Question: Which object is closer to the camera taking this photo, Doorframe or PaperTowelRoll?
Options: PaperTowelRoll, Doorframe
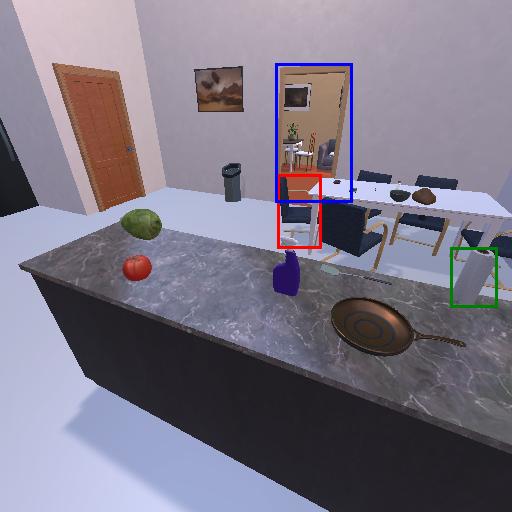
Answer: PaperTowelRoll